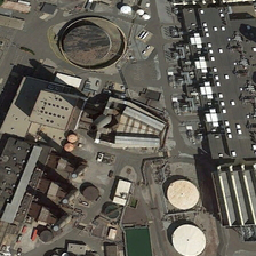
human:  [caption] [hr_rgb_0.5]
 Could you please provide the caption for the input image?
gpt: The building area of the factory is very large.

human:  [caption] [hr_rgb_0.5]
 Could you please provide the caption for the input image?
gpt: The building area of the factory is very large.

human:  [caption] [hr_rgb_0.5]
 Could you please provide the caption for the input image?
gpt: The building area of the factory is very large.

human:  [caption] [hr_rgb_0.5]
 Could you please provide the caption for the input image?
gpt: The factory has a large floor area.

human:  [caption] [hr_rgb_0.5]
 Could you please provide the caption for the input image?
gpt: The building area of the factory is very large.